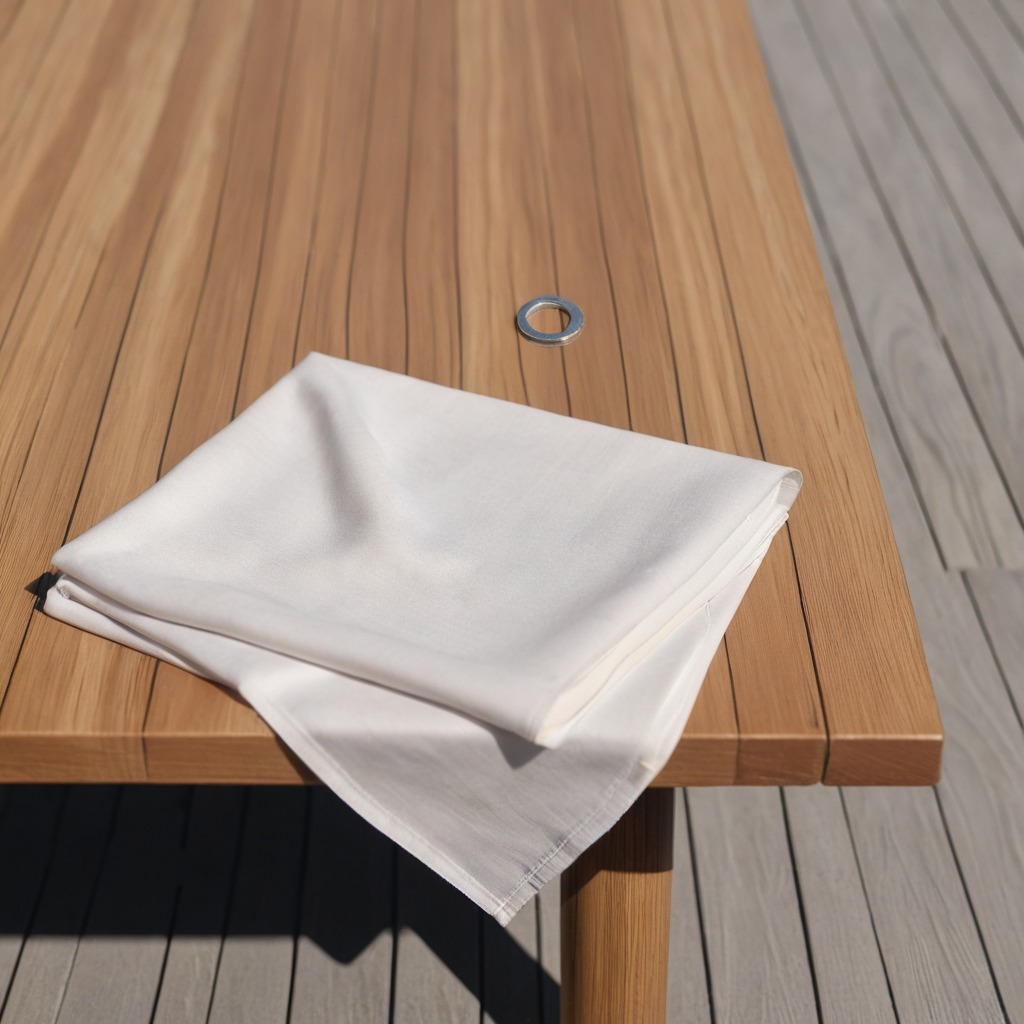
A flat metal washer is lying on the wooden table.